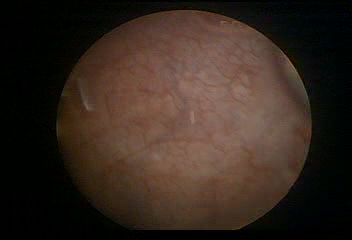
Modality: WLC
Class: Normal mucosa
Bladder cancer association: No